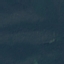
Label: Forest